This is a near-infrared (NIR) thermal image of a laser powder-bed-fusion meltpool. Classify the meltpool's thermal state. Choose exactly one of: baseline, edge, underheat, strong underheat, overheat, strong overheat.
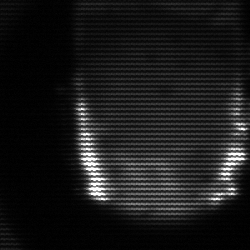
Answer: baseline